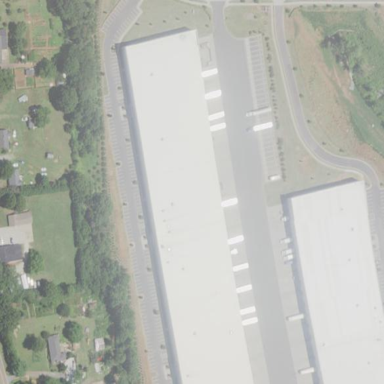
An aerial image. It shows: Warehouse.